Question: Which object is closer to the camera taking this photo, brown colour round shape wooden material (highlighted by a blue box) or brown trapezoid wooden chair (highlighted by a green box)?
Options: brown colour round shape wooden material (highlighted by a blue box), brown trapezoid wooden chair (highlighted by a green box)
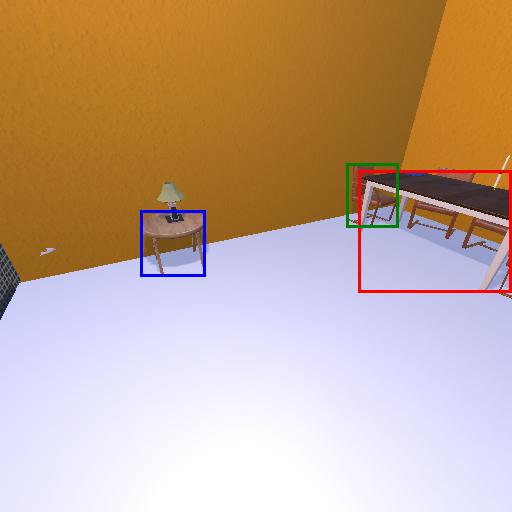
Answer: brown colour round shape wooden material (highlighted by a blue box)